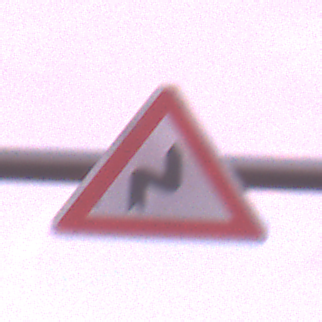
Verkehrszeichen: DoppelkurveRechts
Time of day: SunriseSunset
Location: Outdoor (Urban)
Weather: PartlyCloudy
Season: NotSpecified
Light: Natural